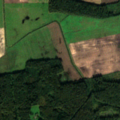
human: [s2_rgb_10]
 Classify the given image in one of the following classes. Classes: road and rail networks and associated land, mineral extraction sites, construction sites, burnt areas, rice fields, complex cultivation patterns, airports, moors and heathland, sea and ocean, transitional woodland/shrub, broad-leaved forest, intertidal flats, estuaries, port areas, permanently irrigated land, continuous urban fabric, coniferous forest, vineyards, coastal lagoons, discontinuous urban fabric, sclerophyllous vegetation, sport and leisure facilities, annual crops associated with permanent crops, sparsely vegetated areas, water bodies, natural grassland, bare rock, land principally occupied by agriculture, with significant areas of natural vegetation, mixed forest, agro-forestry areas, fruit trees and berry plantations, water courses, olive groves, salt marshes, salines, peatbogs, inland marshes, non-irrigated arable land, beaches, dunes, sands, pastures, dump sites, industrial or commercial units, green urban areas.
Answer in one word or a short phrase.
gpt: non-irrigated arable land, broad-leaved forest, mixed forest